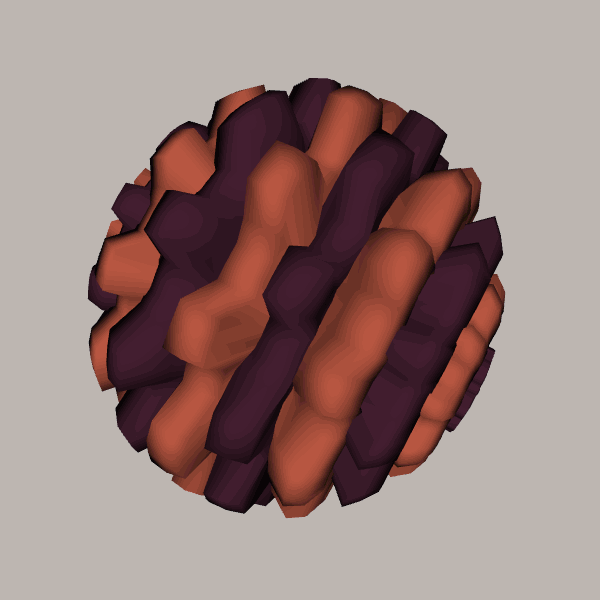
Background: light